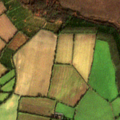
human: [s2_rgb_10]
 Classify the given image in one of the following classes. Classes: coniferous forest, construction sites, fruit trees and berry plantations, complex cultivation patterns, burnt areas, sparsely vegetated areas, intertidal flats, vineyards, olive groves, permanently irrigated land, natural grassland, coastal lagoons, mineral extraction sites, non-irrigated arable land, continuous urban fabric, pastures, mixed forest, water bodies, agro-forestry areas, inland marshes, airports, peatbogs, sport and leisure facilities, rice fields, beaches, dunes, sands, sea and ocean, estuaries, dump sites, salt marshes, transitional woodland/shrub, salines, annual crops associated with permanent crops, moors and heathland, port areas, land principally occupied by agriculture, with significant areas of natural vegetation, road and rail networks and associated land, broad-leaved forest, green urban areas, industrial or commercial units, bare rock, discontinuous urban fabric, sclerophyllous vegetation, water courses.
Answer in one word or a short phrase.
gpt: non-irrigated arable land, pastures, coniferous forest, transitional woodland/shrub, peatbogs